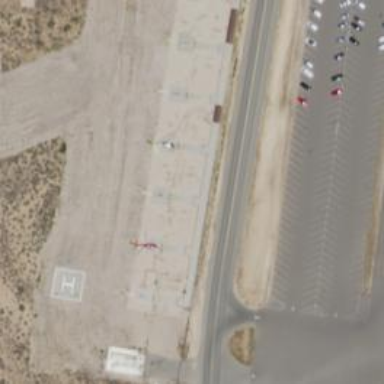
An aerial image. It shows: Image showing helipad at airport.